Question: I'm using:
- - - - -
I recently set up my 'omniauth-facebook' and everything works fine. Now i want to add 'omniauth-twitter' but somehow i mess things up, pretty bad.
To set up my 'Omniauth-Facebook' i did this (in a nutshell):
'''
gem 'omniauth'
gem 'omniauth-facebook'
'''
Added the columns "'provider'" and "'uid'" to my User model.
Next, i declared the provider in my config/initializers/devise.rb:
'''
require "omniauth-facebook"
config.omniauth :facebook, "App_ID", "App_Secret",
{:scope => 'email,offline_access',
:client_options => {:ssl => {:ca_file => 'lib/assets/cacert.pem'}},
:strategy_class => OmniAuth::Strategies::Facebook}
'''
I edited my Model User.rb
'''
# Facebook Settings
def self.find_for_facebook_oauth(auth, signed_in_resource = nil)
user = User.where(provider: auth.provider, uid: auth.uid).first
if user.present?
user
else
user = User.create(first_name:auth.extra.raw_info.first_name,
last_name:auth.extra.raw_info.last_name,
facebook_link:auth.extra.raw_info.link,
user_name:auth.extra.raw_info.name,
provider:auth.provider,
uid:auth.uid,
email:auth.info.email,
password:Devise.friendly_token[0,20])
end
end
'''
and added the attributes to devise:
'''
:omniauth_providers => [:facebook]
'''
I edited the routes:
'''
devise_for :users, :controllers => { :omniauth_callbacks => "users/omniauth_callbacks" }
'''
Although this worked perfectly for Facebook, i tried for hours now to get this working for Twitter, and i just cant figure it out.
If someone, who has experience in this, or just knows the solution could help me set this up, i would be very thankful :)
Thank you guys, and sorry for the long Post.
Twitter does not provide an :email Attribute so i have to Split up my User Registration Process i guess ?
My action in my
'''
# Twitter Settings
def self.find_for_twitter_oauth(auth, signed_in_resource=nil)
user = User.where(:provider => auth[:provider], :uid => auth[:uid]).first
unless user
user = User.create(:first_name => auth[:name],
:user_name => auth[:screen_name],
:provider => auth[:provider], :uid => auth[:uid],
:password => Devise.friendly_token[0,20]
)
end
user
end
# build auth cookie hash for twitter
def self.build_twitter_auth_cookie_hash data
{
:provider => data.provider, :uid => data.uid.to_i,
:access_token => data.credentials.token, :access_secret => data.credentials.secret,
:first_name => data.name, :user_name => data.screen_name,
}
end
'''
I had to migrate a confirmable for Users -> <URL>
My Form's Problem, (At Least im getting to this poing now :) )

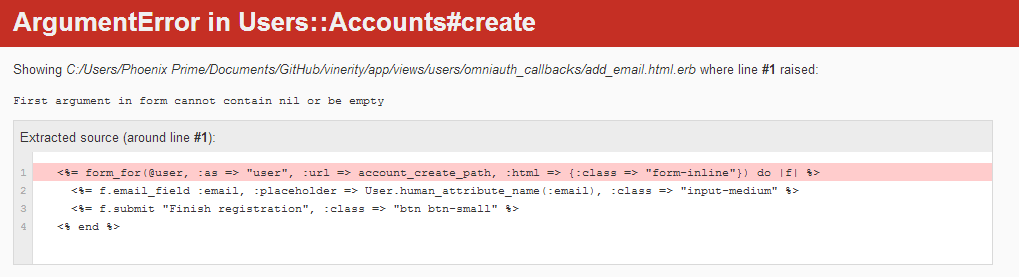
Answer: To fix your problem with the email you could just set a dummy mail, or add a second step where the user adds his/her email.
Dummy mail:
'''
class User < ActiveRecord::Base
before_create :set_dummy_mail, if self.provider == "twitter"
private
def set_dummy_mail
self.email = "#{self.name}_email@example.com"
end
end
'''
Modify your controller to redirect to an add email step if the provider is twitter and the email is blank. Maybe you also have to modify your validations to allow email blank on create if the provider is twitter.
: I did it like following:
Gemfile:
'''
gem "devise"
gem "omniauth"
gem "omniauth-facebook"
gem "omniauth-twitter"
'''
I used:
- - - -
If you are using different versions, you maybe must change a few things..
routes.rb:
'''
devise_for :users, :controllers => { :omniauth_callbacks => "users/omniauth_callbacks" }
devise_scope :user do
post "account/create" => "users/accounts#create"
end
'''
app/models/user.rb
'''
class User < ActiveRecord::Base
# allow email blank for first create
validates_format_of :email, :with => Devise.email_regexp, :allow_blank => true, :if => :email_changed?
# facebook find method
def self.find_for_facebook_oauth(auth, signed_in_resource=nil)
user = User.where(:provider => auth.provider, :uid => auth.uid).first
unless user
user = User.create(:first_name => auth.extra.raw_info.first_name,
:last_name => auth.extra.raw_info.last_name,
:facebook_link => auth.extra.raw_info.link,
:user_name => auth.extra.raw_info.name
:provider => auth.provider,
:uid => auth.uid, :email => auth.info.email,
:password => Devise.friendly_token[0,20]
)
user.confirm!
end
user
end
# twitter find method
def self.find_for_twitter_oauth(auth, signed_in_resource=nil)
user = User.where(:provider => auth[:provider], :uid => auth[:uid]).first
unless user
user = User.create(:first_name => auth[:first_name], :user_name => auth[:user_name],
:provider => auth[:provider], :uid => auth[:uid],
:password => Devise.friendly_token[0,20]
)
end
user
end
# build auth cookie hash for twitter
def self.build_twitter_auth_cookie_hash data
{
:provider => data.provider, :uid => data.uid.to_i,
:access_token => data.credentials.token, :access_secret => data.credentials.secret,
:first_name => data.screen_name, :user_name => data.name,
}
end
end
'''
app/controllers/users/omniauth_callbacks_controller.rb
'''
class Users::OmniauthCallbacksController < Devise::OmniauthCallbacksController
# callback action for facebook auth
def facebook
@user = User.find_for_facebook_oauth(request.env["omniauth.auth"], current_user)
if @user.persisted?
sign_in_and_redirect @user, :event => :authentication
set_flash_message(:notice, :success, :kind => "Facebook") if is_navigational_format?
else
session["devise.facebook_data"] = request.env["omniauth.auth"]
redirect_to new_user_registration_url
end
end
# callback action for twitter auth
def twitter
data = session["devise.omniauth_data"] = User.build_twitter_auth_cookie_hash(request.env["omniauth.auth"])
user = User.find_for_twitter_oauth(data)
if user.confirmed? # already registered, login automatically
flash[:notice] = I18n.t "devise.omniauth_callbacks.success", :kind => "Twitter"
sign_in_and_redirect user, :event => :authentication
elsif !user.email?
flash[:error] = "You must add an email to complete your registration."
@user = user
render :add_email
else
flash[:notice] = "Please confirm your email first to continue."
redirect_to new_user_confirmation_path
end
end
end
'''
app/views/users/omniauth_callbacks/add_email.html.erb
'''
<%= form_for(@user, :as => "user", :url => account_create_path, :html => {:class => "form-inline"}) do |f| %>
<%= f.email_field :email, :placeholder => User.human_attribute_name(:email), :class => "input-medium" %>
<%= f.submit "Finish registration", :class => "btn btn-small" %>
<% end %>
'''
app/controllers/users/accounts_controller.rb
'''
class Users::AccountsController < ApplicationController
def create
data = session["devise.omniauth_data"]
data[:email] = params[:user][:email]
user = User.find_for_twitter_oauth(data)
user.email = data[:email]
if user.save
flash[:notice] = I18n.t "devise.registrations.signed_up_but_unconfirmed"
redirect_to root_path
else
flash[:error] = I18n.t "devise.omniauth_callbacks.failure", :kind => data[:provider].titleize, :reason => user.errors.full_messages.first
render "users/omniauth_callbacks/add_email"
end
end
end
'''
Maybe you have to modify the one or other part of my solution..you also could refactor the two methods in the user model (find_for_facebook_auth, find_for_twitter_auth) to work with one dynamic method. Try it out and let me know, if you still have problems. If you find any typo, please also let me know.. Also you should write tests to check everything within your system.